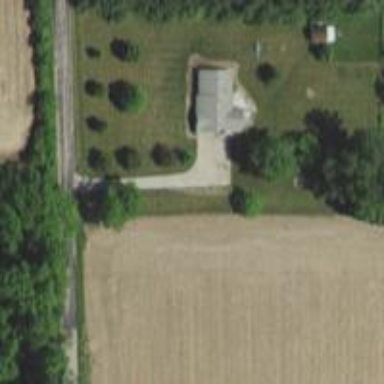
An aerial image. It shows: Driveway.